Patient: sex M, age 57
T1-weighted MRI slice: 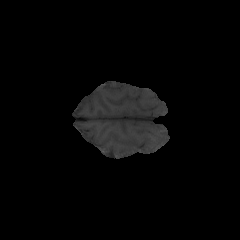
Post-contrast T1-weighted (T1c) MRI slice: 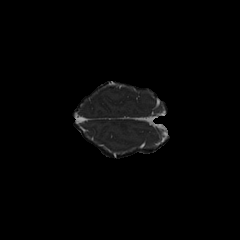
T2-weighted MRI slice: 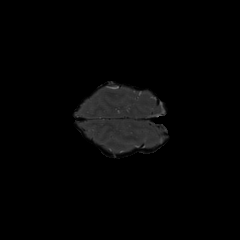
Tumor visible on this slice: no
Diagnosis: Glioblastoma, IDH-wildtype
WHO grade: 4